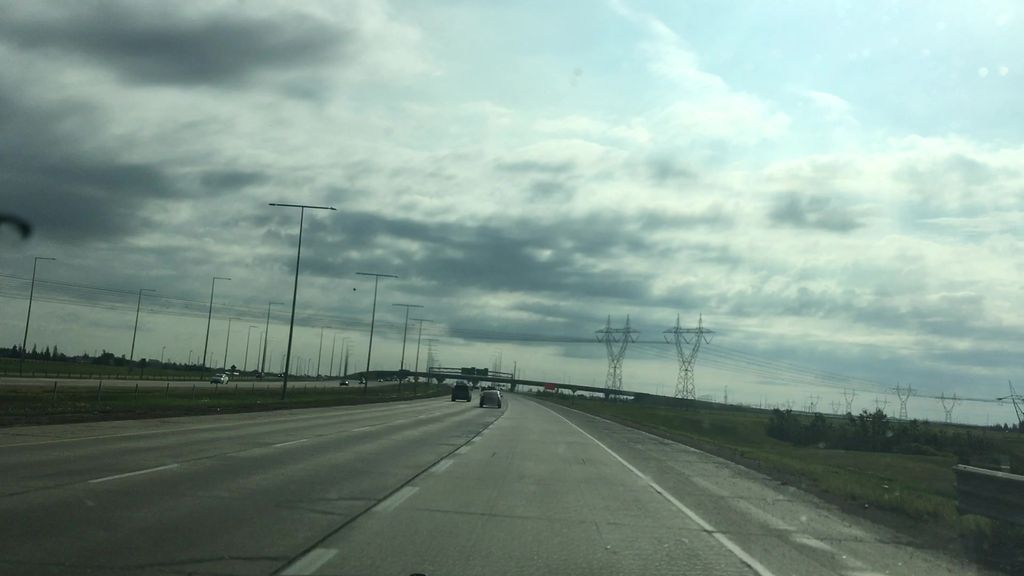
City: edmonton